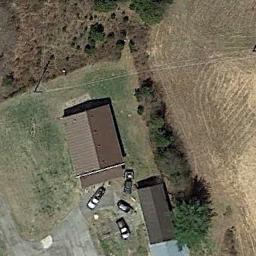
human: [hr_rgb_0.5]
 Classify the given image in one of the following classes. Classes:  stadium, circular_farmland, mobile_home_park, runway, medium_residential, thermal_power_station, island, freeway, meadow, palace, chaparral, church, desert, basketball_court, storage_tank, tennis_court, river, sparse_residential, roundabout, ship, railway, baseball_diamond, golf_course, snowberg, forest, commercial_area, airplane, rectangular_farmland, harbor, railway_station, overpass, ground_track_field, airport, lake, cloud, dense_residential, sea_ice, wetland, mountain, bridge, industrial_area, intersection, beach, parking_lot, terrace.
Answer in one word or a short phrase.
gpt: sparse_residential